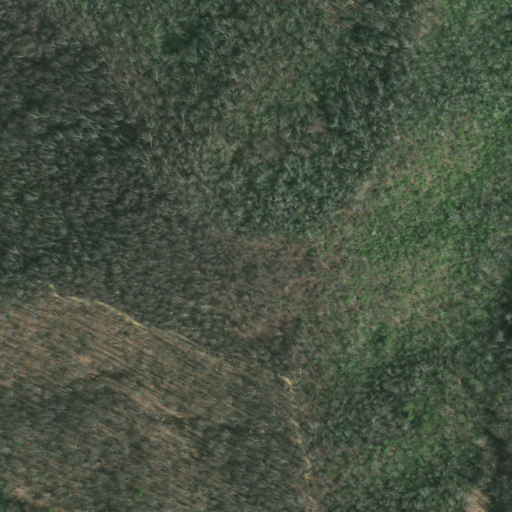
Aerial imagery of ridge(s) in Tennessee named Big Arm containing deciduous forest and mixed forest